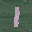
Label: 1